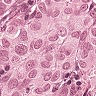
Metastatic tissue present: yes